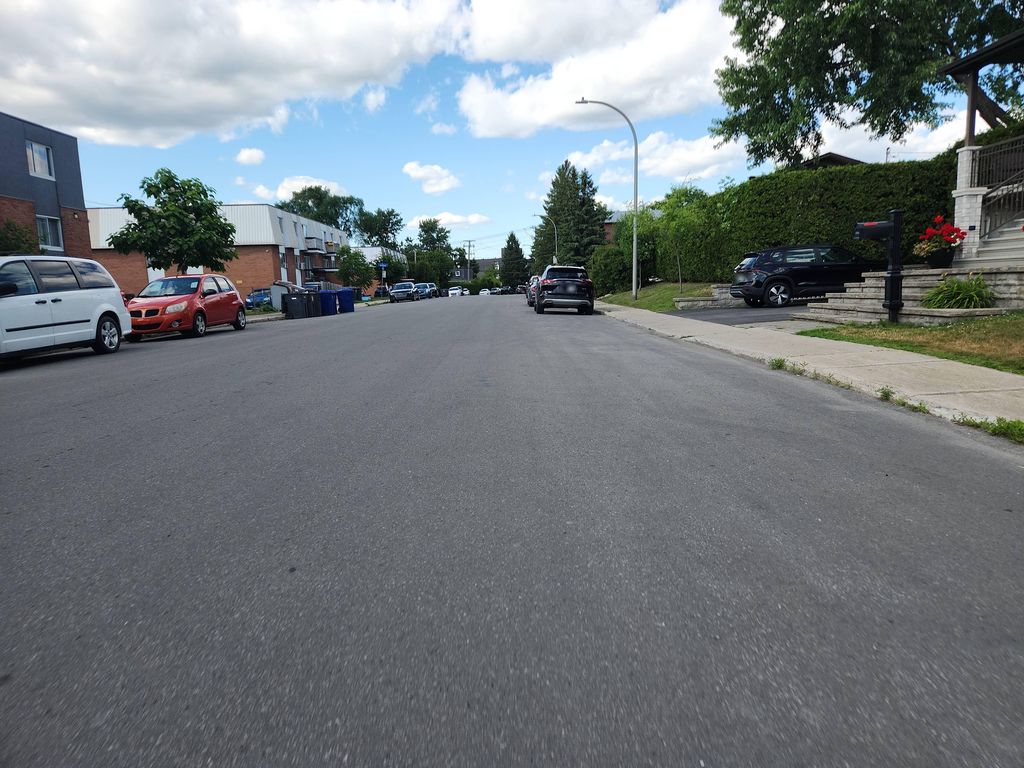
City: montreal